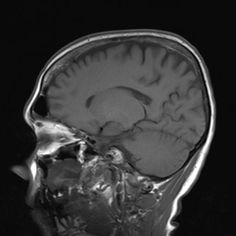
Label: notumor